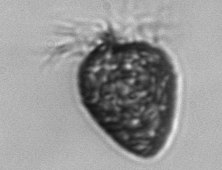
Label: Strombidium_morphotype2